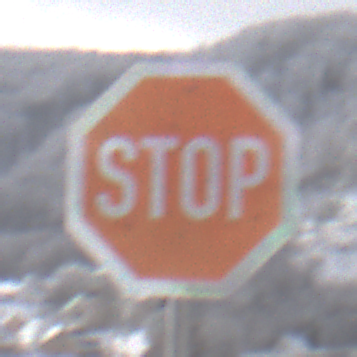
Verkehrszeichen: Stop
Umgebung: Outdoor, Nature
Tageszeit: MorningAfternoon
Wetter: PartlyCloudy
Licht: Natural
Jahreszeit: Winter
Kontrast: HighContrast